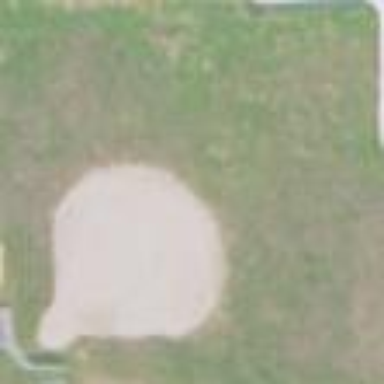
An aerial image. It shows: Baseball pitch for leisure land.